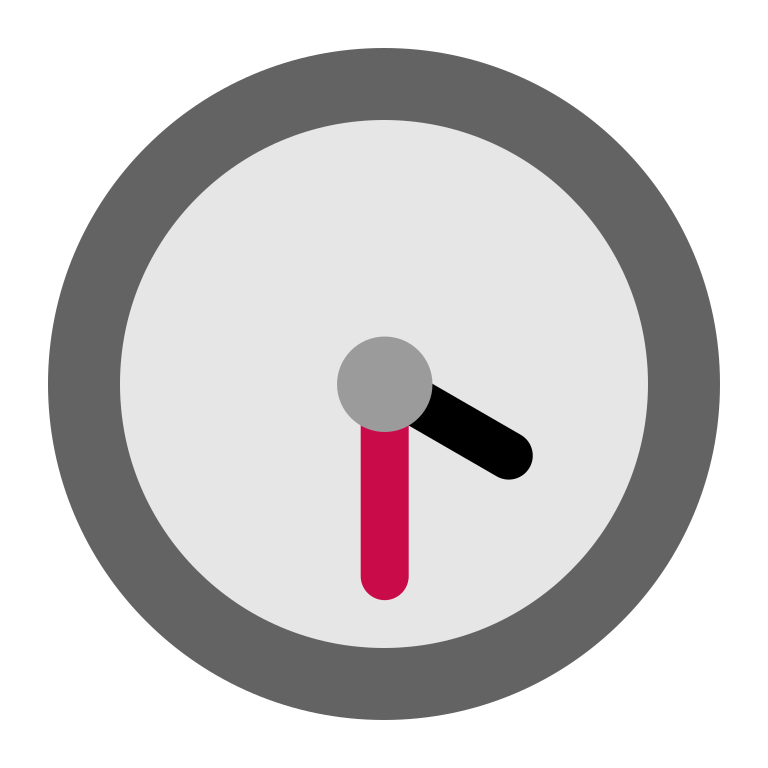
four thirty flat